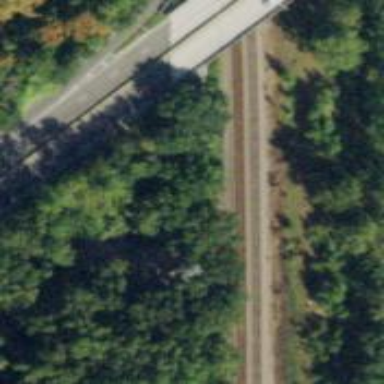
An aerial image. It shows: Railway track.